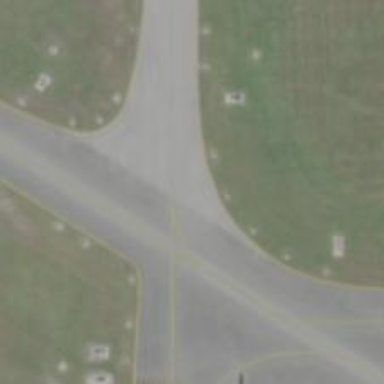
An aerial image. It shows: Image of taxiway at airport.